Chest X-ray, AP view. Patient: 67 years old, sex F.
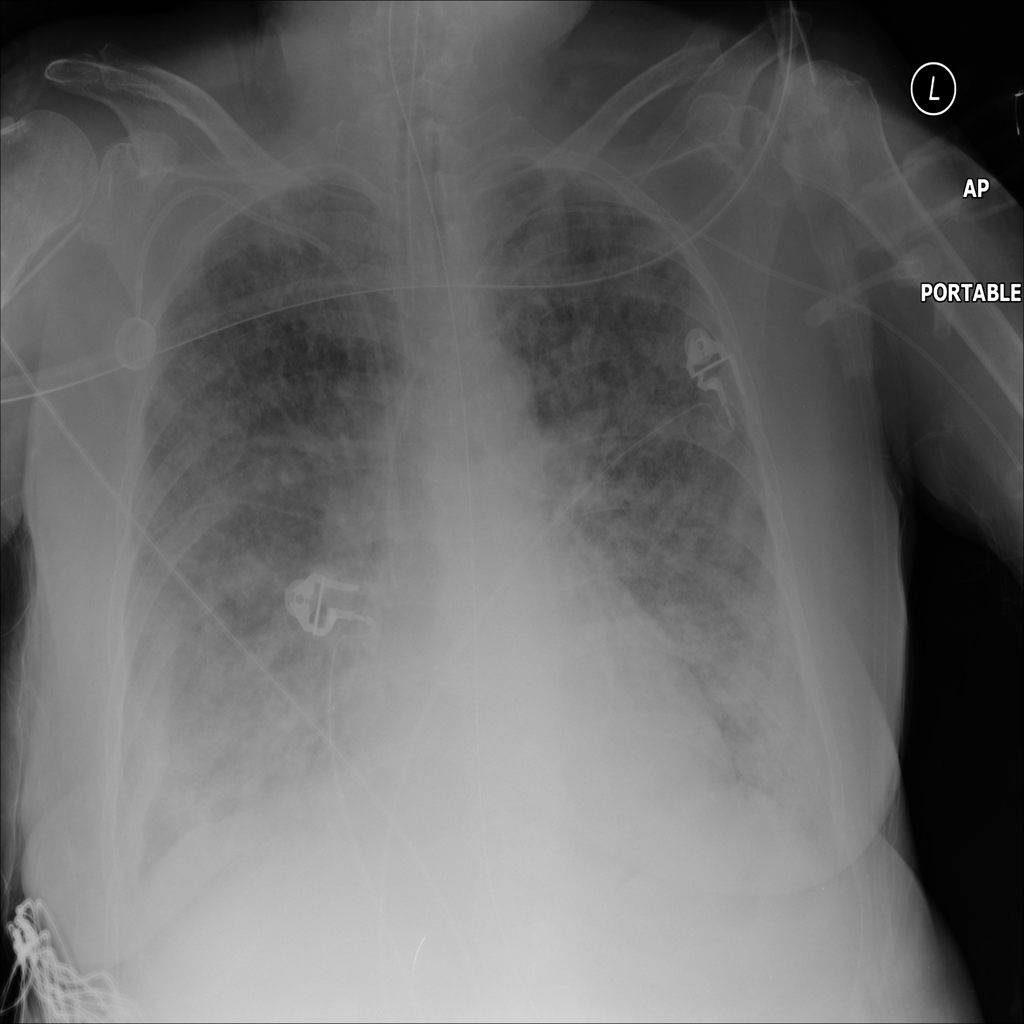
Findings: Consolidation